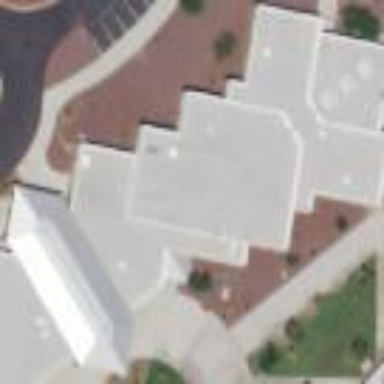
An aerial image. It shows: Public building.